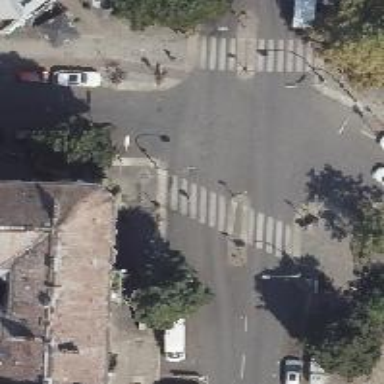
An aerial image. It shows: Footway with asphalt surface featuring zebra crossing with pedestrian island.